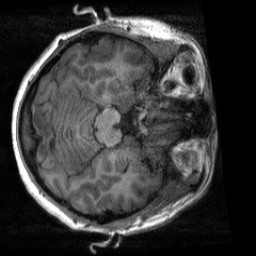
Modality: T1w
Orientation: axial
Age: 26
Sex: female
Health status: healthy
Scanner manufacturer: siemens
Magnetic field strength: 3 T
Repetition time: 2 s
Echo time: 0.00232 s